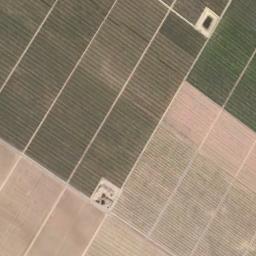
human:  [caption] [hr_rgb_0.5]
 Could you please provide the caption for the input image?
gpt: More than ten neatly arranged green, Pink and brown mixed-sized rectangular farm fields .

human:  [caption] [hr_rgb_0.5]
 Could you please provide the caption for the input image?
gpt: Several rectangular farmlands of different colors are arranged in neat rows and a shed is surrounded by these farmlands .

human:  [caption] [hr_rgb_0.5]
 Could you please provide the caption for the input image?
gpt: There are many neat rows of rectangular farmlands .

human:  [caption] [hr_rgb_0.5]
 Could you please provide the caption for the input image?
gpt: There are some green and bare rectangular farmland .

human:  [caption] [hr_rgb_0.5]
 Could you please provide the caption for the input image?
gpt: There are some yellow rectangular farmlands and brown rectangular farmlands .